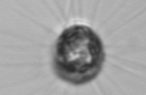
Label: Corethron_hystrix